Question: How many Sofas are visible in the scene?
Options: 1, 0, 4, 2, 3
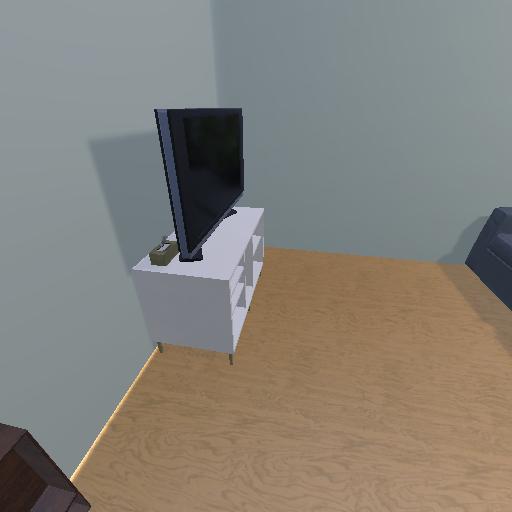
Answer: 1